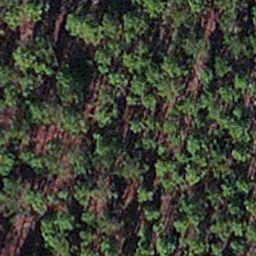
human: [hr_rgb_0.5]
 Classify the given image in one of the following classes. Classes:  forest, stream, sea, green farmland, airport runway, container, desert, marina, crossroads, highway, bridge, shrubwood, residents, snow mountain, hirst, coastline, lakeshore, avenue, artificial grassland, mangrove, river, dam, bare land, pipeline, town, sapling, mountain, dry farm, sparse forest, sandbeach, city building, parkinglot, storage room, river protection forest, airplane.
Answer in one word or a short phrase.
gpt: sapling